Question: I am trying to create a plot for upcoming football fixtures, with the colours based on the team's position (Pos) in the table. However, the fill doesn't seem to be choosing the right colour for the individual tiles as shown below. I have included my data below. Any help would be greatly appreciated!
'''
df %>%
ggplot() +
geom_tile(aes(x=GW,y=team,fill=Pos), colour="black") +
geom_text(aes(x=GW,y=team,label=oppo),size=3) +
theme_void() +
theme(axis.text = element_text(face = "bold")) +
theme(axis.text.y = element_text(margin=margin(0,-20,0,0))) +
scale_x_continuous(position="top",breaks=1:15) +
labs(caption=paste("xxx rocks | ",Sys.Date(),sep=""))
'''

Data (dput(df)):
'''
structure(list(team = c("CHE", "EVE", "LEE", "NEW", "LEI", "SOU", "ARS", "WOL", "MUN", "AVL", "CHE", "CRY", "EVE", "LEE", "LEI", "MCI", "NEW", "SHU", "TOT", "WBA", "CRY", "BHA", "MCI", "BUR", "WHU", "WBA", "SHU", "FUL", "TOT", "LIV", "SOU", "BHA", "LIV", "WOL", "AVL", "ARS", "MUN", "FUL", "WHU", "BUR"), fdr = c(1070L, 1070L, 1350L, 1150L, 1100L, 1030L, 1220L, 1030L, 1260L, 1350L, 1060L, 1070L, 1350L, 1190L, 1080L, 1270L, 1250L, 1030L, 1100L, 1150L, 1200L, 1100L, 1030L, 1090L, 1180L, 1150L, 1190L, 1200L,
1250L, 1050L, 1200L, 1080L, 1100L, 1030L, 1180L, 1310L, 1090L, 1170L, 1200L, 1020L), Pos = c(9, 3, 7, 10, 1, 15, 5, 16, 14, 4, 9, 6, 3, 7, 1, 13, 10, 19, 8, 17, 6, 12, 13, 18, 11, 17, 19, 20, 8, 2, 15, 12, 2, 16, 4, 5, 14, 20, 11, 18), GW = c(4L, 4L, 4L, 4L, 4L, 4L, 4L, 4L, 4L, 4L, 5L, 5L, 5L, 5L, 5L, 5L, 5L, 5L,
5L, 5L, 4L, 4L, 4L, 4L, 4L, 4L, 4L, 4L, 4L, 4L, 5L, 5L, 5L, 5L, 5L, 5L, 5L, 5L, 5L, 5L), home = c("CHE", "EVE", "LEE", "NEW", "LEI", "SOU", "ARS", "WOL", "MUN", "AVL", "CHE", "CRY", "EVE", "LEE", "LEI", "MCI", "NEW", "SHU", "TOT", "WBA", "CHE", "EVE", "LEE", "NEW", "LEI", "SOU", "ARS", "WOL", "MUN", "AVL", "CHE",
"CRY", "EVE", "LEE", "LEI", "MCI", "NEW", "SHU", "TOT", "WBA"), away = c("CRY", "BHA", "MCI", "BUR", "WHU", "WBA", "SHU", "FUL", "TOT", "LIV", "SOU", "BHA", "LIV", "WOL", "AVL", "ARS", "MUN", "FUL", "WHU", "BUR", "CRY", "BHA", "MCI", "BUR", "WHU", "WBA", "SHU", "FUL", "TOT", "LIV", "SOU", "BHA", "LIV", "WOL",
"AVL", "ARS", "MUN", "FUL", "WHU", "BUR"), oppo = structure(c(6L, 3L, 12L, 4L, 19L, 18L, 15L, 8L, 17L, 11L, 16L, 3L, 11L, 20L, 2L, 1L, 13L, 8L, 19L, 4L, 5L, 7L, 9L, 14L, 10L, 16L, 1L, 20L, 13L, 2L, 5L, 6L, 7L, 9L, 10L, 12L, 14L, 15L, 17L, 18L), .Label = c("ARS", "AVL", "BHA", "BUR", "CHE", "CRY", "EVE", "FUL", "LEE", "LEI", "LIV", "MCI", "MUN", "NEW", "SHU", "SOU", "TOT", "WBA", "WHU", "WOL"), class = "factor"), G_A = c(6, 3, 7, 4, 4, 6, 4, 7, 5, 0, 6, 3, 3, 7, 4, 6, 4, 4, 4, 11, 3, 6, 6, 5, 4, 11, 4, 10, 4,
4, 6, 6, 4, 7, 0, 4, 5, 10, 4, 5), G_F = c(6, 8, 8, 3, 12, 3, 6, 3, 4, 4, 6, 5, 8, 8, 12, 5, 3, 0, 6, 5, 5, 6, 5, 2, 5, 5, 0, 3, 6, 9, 3, 6, 9, 3, 4, 6, 4, 3, 5, 2), PTS = c(4, 9, 6, 4, 9, 3, 6, 3, 3, 6, 4, 6, 9, 6, 9, 3, 4, 0, 4, 1, 6, 3, 3, 0, 3, 1, 0, 0, 4, 9, 3, 3, 9, 3, 6, 6, 3, 0, 3, 0)), row.names = c(NA,
-40L), class = "data.frame")
'''
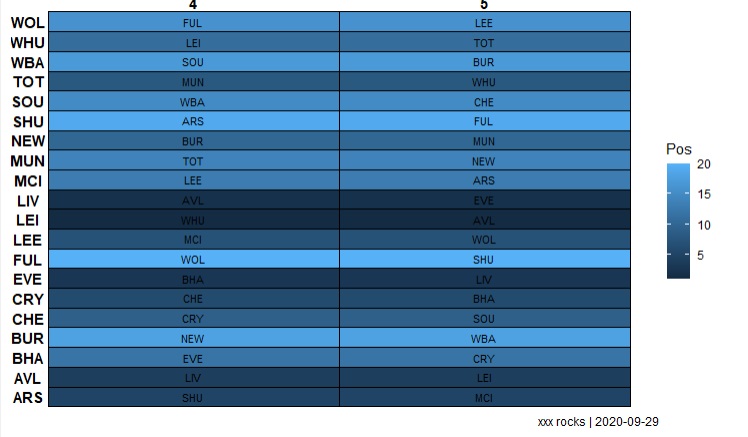
Answer: Are you perhaps trying to make the fill color according to the position? If so, you will need to calculate this for each row before plotting using 'match':
'''
library(ggplot2)
library(dplyr)
df %>%
mutate(oppo_pos = Pos[match(oppo, team)]) %>%
ggplot() +
geom_tile(aes(x = GW, y = team, fill = oppo_pos), colour = "black") +
geom_text(aes(x = GW, y = team, label = oppo), size = 3) +
theme_void() +
theme(axis.text = element_text(face = "bold")) +
theme(axis.text.y = element_text(margin=margin(0, -20, 0, 0))) +
scale_x_continuous(position = "top",breaks = 1:15) +
labs(caption = paste("xxx rocks | ", Sys.Date(), sep = "")) +
scale_fill_gradientn(colors = c("forestgreen", "gold", "tomato"))
'''
<URL>